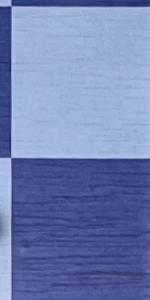
Label: Empty